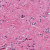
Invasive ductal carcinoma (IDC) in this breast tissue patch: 0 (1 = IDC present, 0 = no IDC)